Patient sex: F
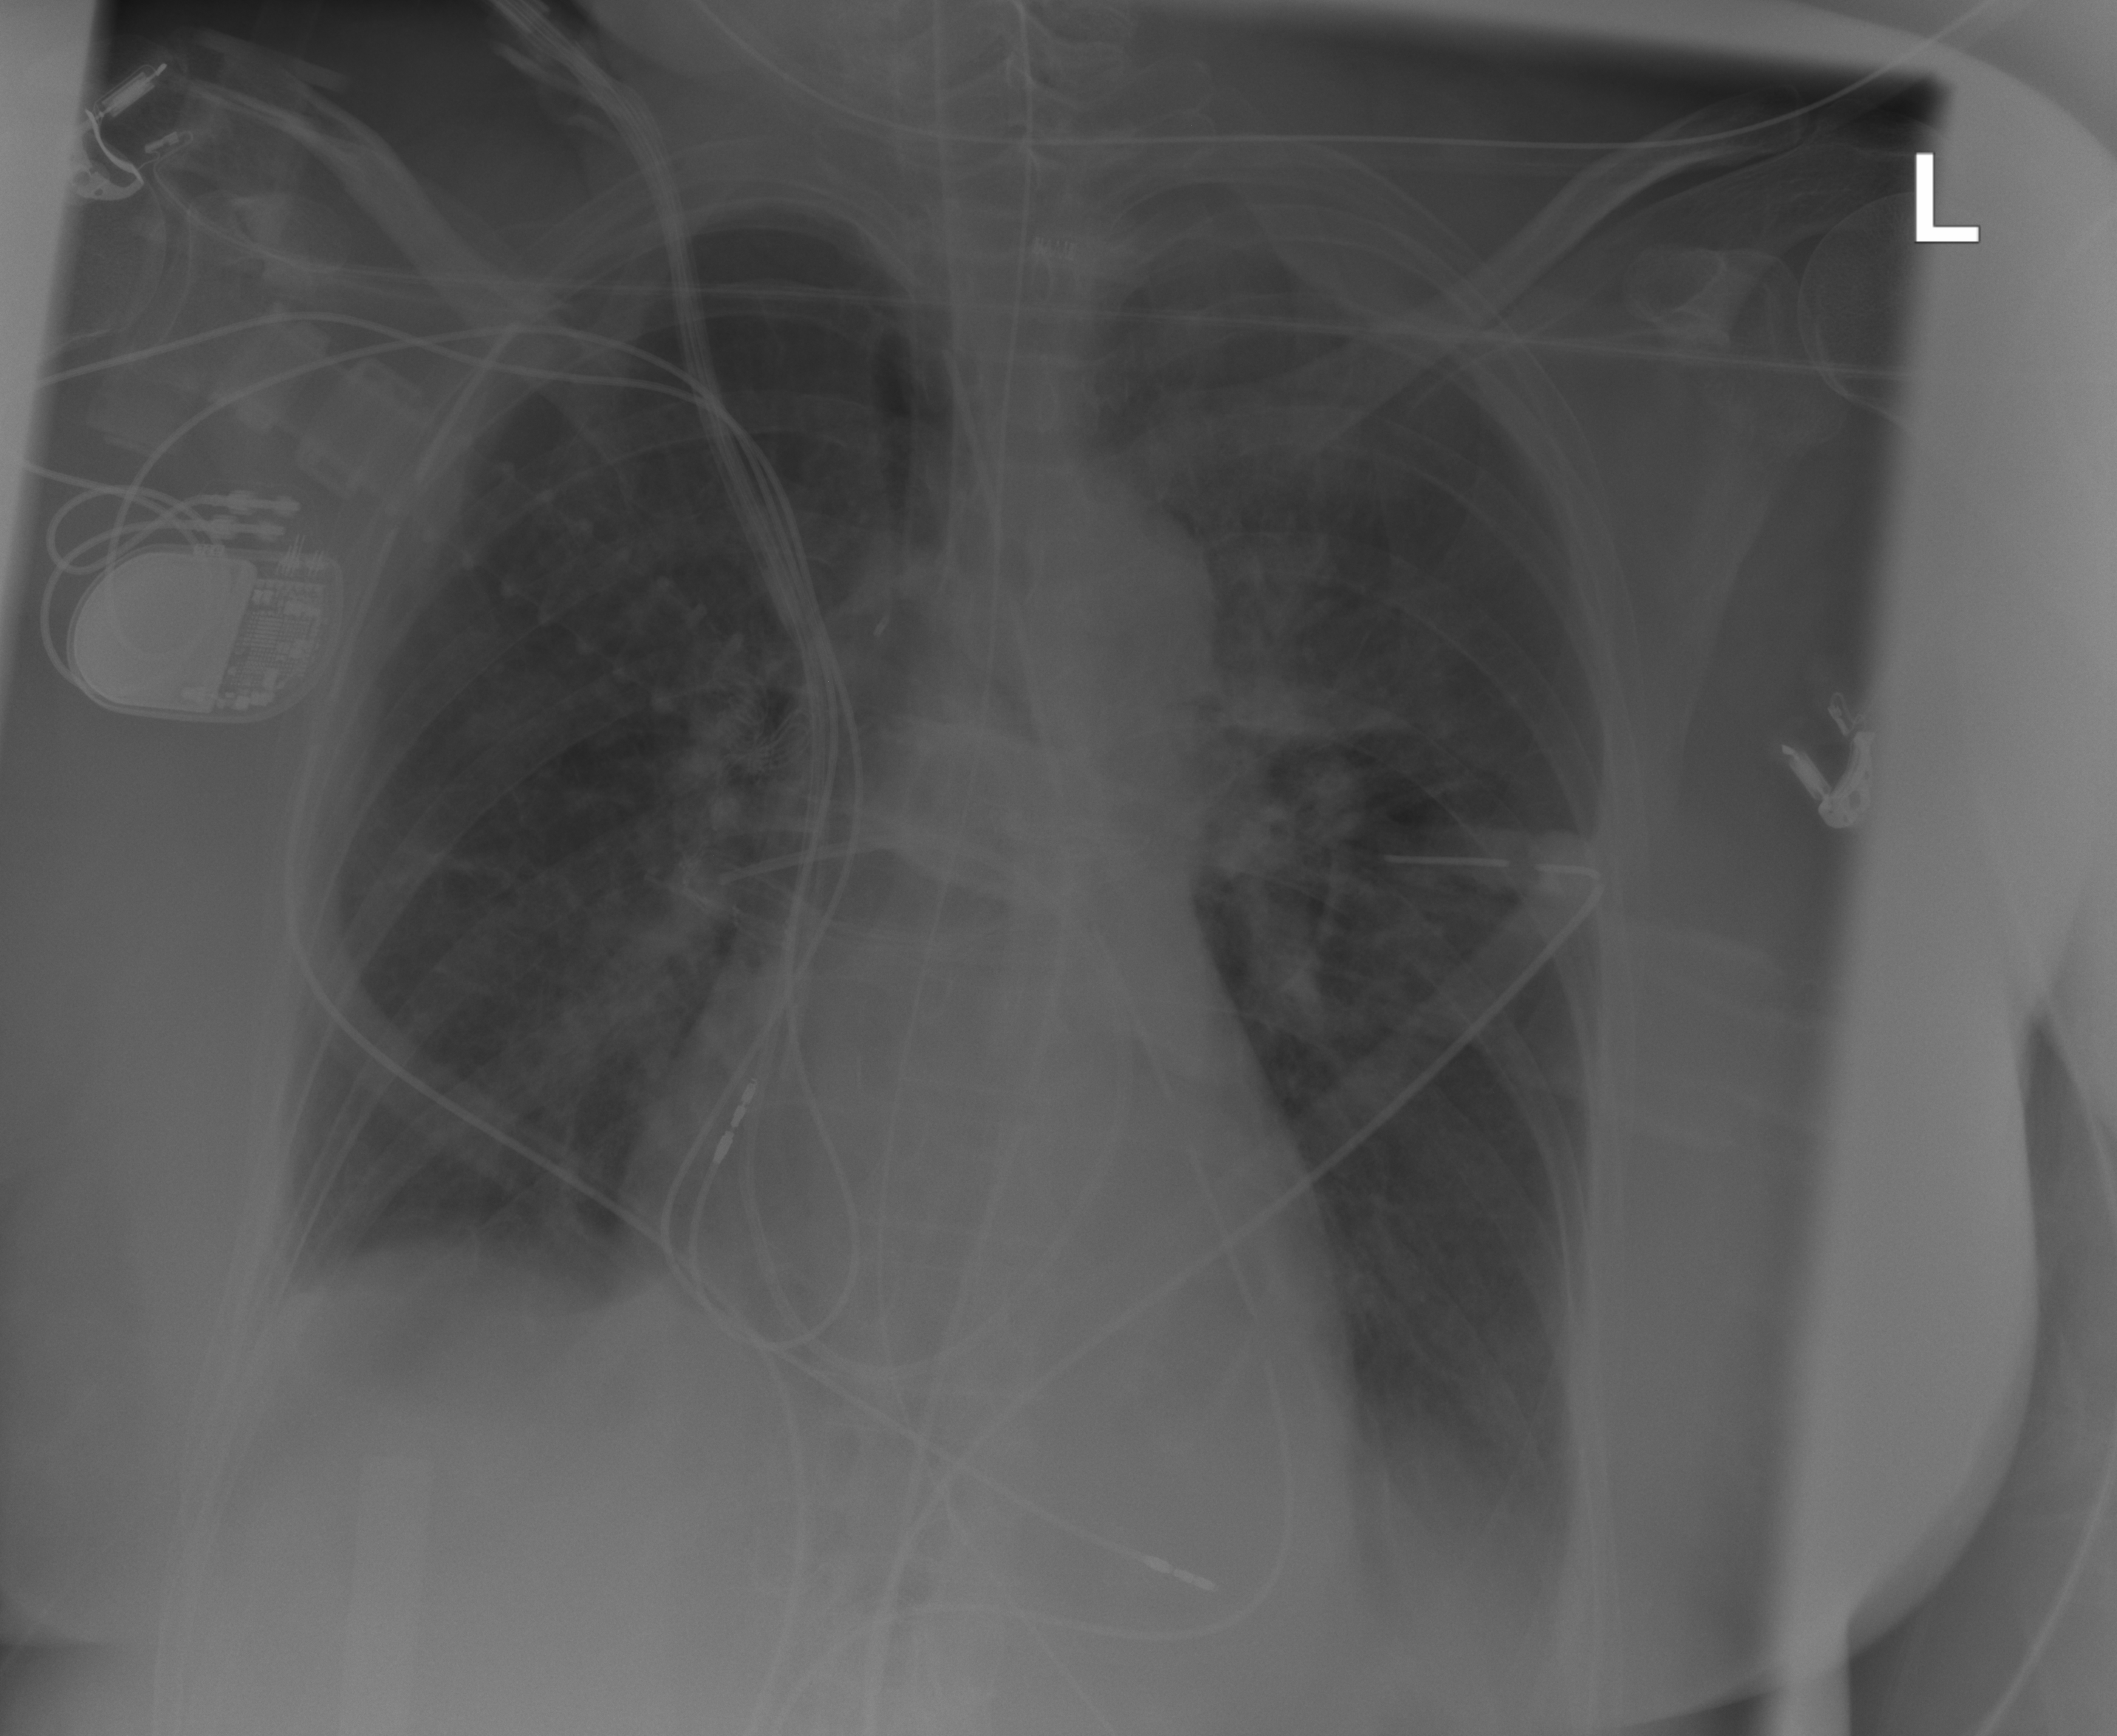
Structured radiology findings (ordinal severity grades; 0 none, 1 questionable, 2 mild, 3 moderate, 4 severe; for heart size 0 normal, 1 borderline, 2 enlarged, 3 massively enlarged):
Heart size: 0
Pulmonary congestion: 0
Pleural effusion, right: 0
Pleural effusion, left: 2
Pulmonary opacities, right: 0
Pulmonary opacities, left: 0
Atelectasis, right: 0
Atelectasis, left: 0